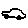
Label: car